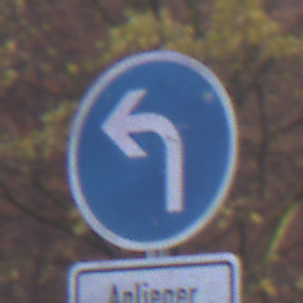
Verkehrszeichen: VorgeschriebeneFahrtrichtungLinks
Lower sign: PersonengruppenFrei2
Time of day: SunriseSunset
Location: Outdoor (Urban)
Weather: Clear
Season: NotSpecified
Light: Natural